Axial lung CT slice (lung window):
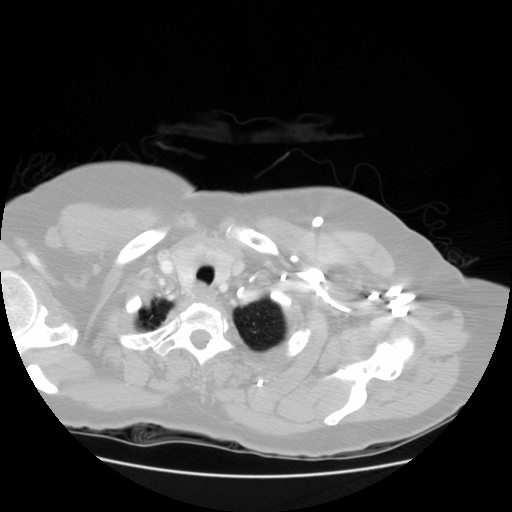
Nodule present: no